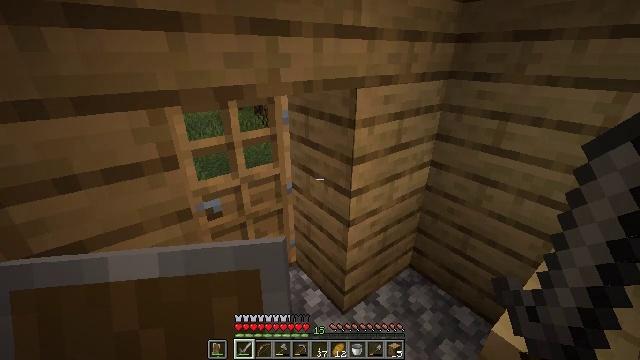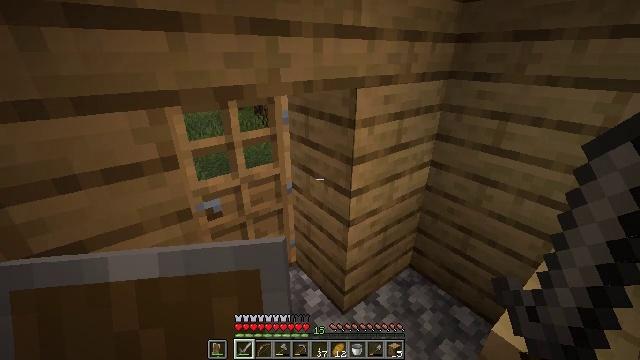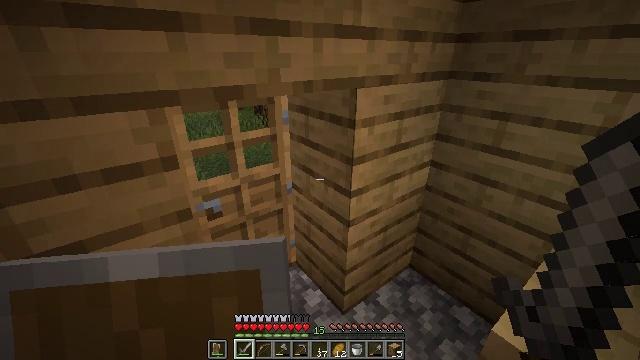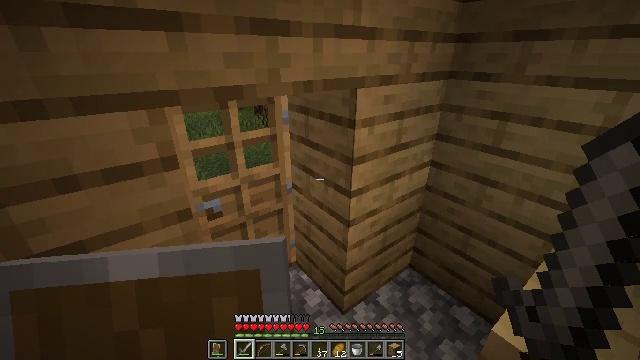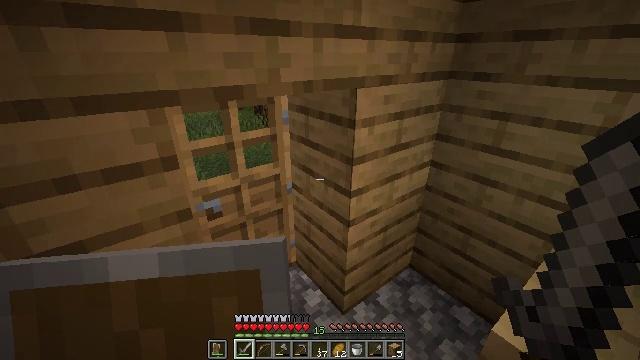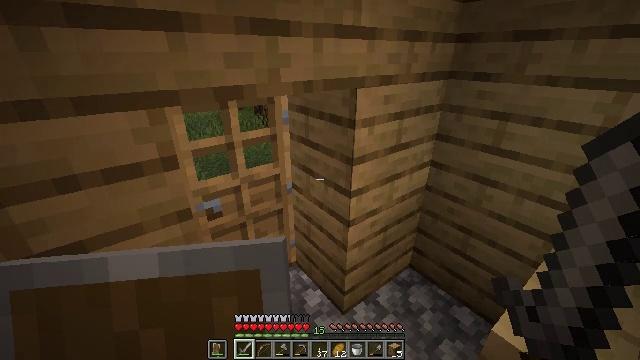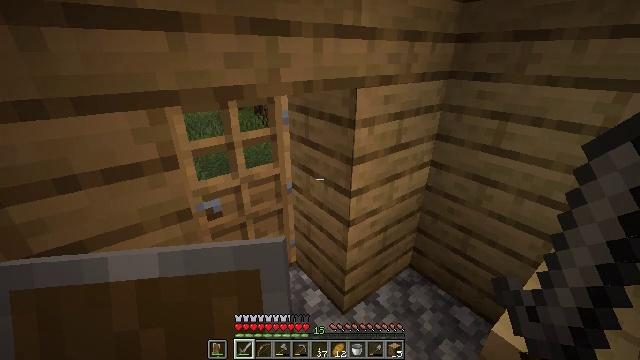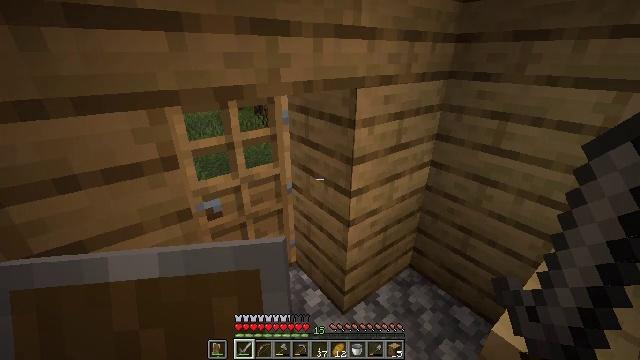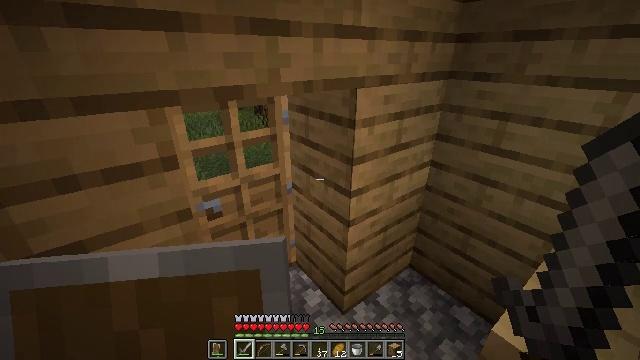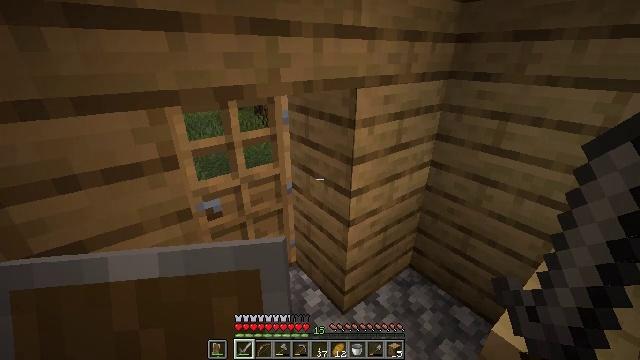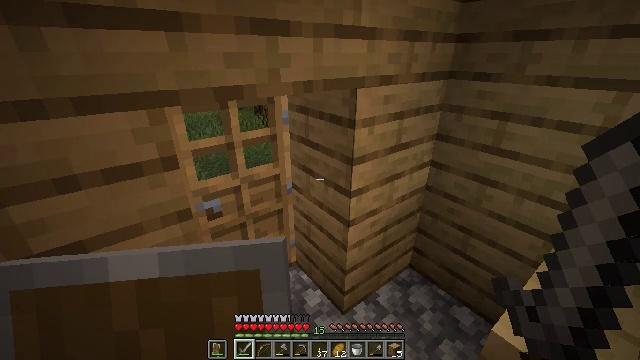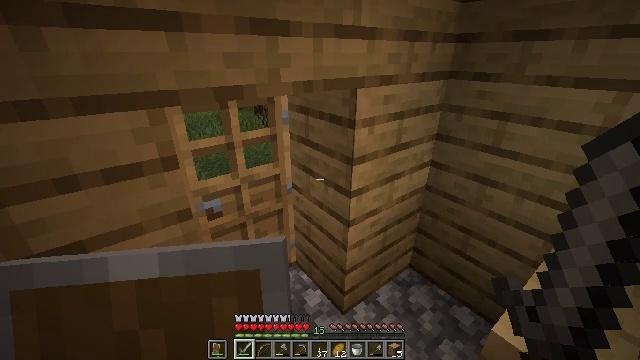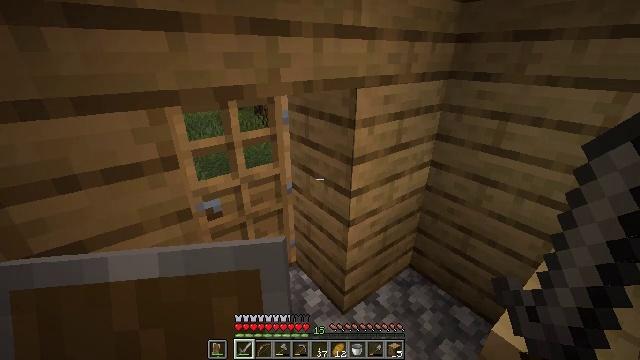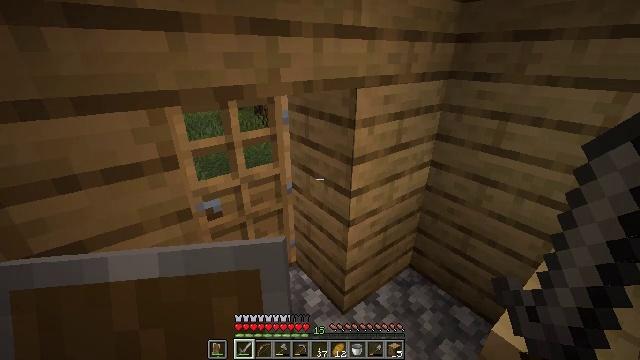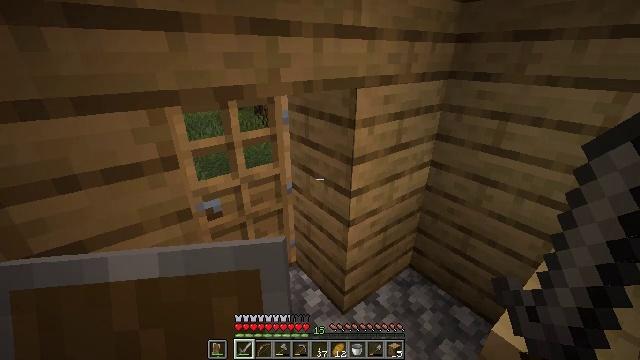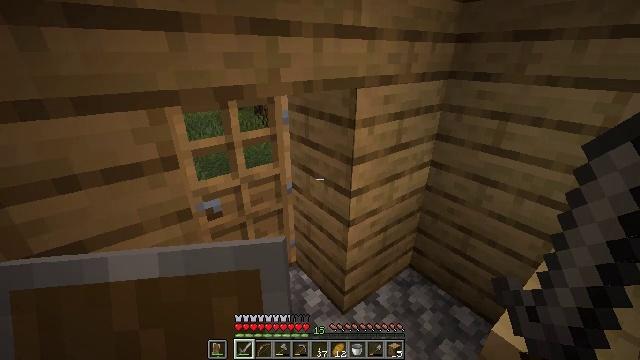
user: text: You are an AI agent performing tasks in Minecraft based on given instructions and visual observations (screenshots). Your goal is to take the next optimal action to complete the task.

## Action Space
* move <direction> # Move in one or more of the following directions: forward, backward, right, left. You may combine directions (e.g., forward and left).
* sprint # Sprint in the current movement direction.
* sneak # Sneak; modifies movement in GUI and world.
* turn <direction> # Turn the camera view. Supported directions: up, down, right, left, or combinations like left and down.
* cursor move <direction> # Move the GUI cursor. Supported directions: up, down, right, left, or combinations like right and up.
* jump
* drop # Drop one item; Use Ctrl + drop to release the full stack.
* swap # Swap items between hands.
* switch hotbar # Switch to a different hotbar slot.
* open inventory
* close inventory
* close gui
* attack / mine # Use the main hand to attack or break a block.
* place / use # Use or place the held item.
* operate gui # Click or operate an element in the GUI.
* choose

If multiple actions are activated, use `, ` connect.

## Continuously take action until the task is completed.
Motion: motion action
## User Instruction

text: Break the oak stairs.
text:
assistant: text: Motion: no_op
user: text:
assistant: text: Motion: no_op
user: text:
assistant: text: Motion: no_op
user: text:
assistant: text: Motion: no_op
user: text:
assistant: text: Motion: no_op
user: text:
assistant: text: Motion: no_op
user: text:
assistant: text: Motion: no_op
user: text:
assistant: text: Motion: no_op
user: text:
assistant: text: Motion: no_op
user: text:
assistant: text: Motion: no_op
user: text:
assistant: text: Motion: no_op
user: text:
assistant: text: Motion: no_op
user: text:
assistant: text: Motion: no_op
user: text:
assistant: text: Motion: no_op
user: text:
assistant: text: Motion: no_op
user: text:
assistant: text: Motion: no_op
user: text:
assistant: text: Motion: no_op
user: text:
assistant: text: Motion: no_op
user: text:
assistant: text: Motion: no_op
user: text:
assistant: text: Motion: no_op
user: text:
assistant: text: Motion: no_op
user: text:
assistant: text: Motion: no_op
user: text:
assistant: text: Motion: no_op
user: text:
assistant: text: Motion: no_op
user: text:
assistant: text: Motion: no_op
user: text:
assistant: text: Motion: no_op
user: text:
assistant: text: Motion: no_op
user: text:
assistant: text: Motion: no_op
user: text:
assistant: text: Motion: no_op
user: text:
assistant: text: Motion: no_op